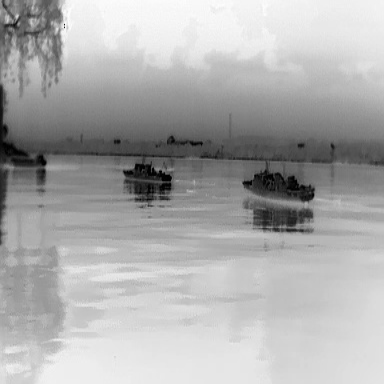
There are two warships in the infrared image.